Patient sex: F
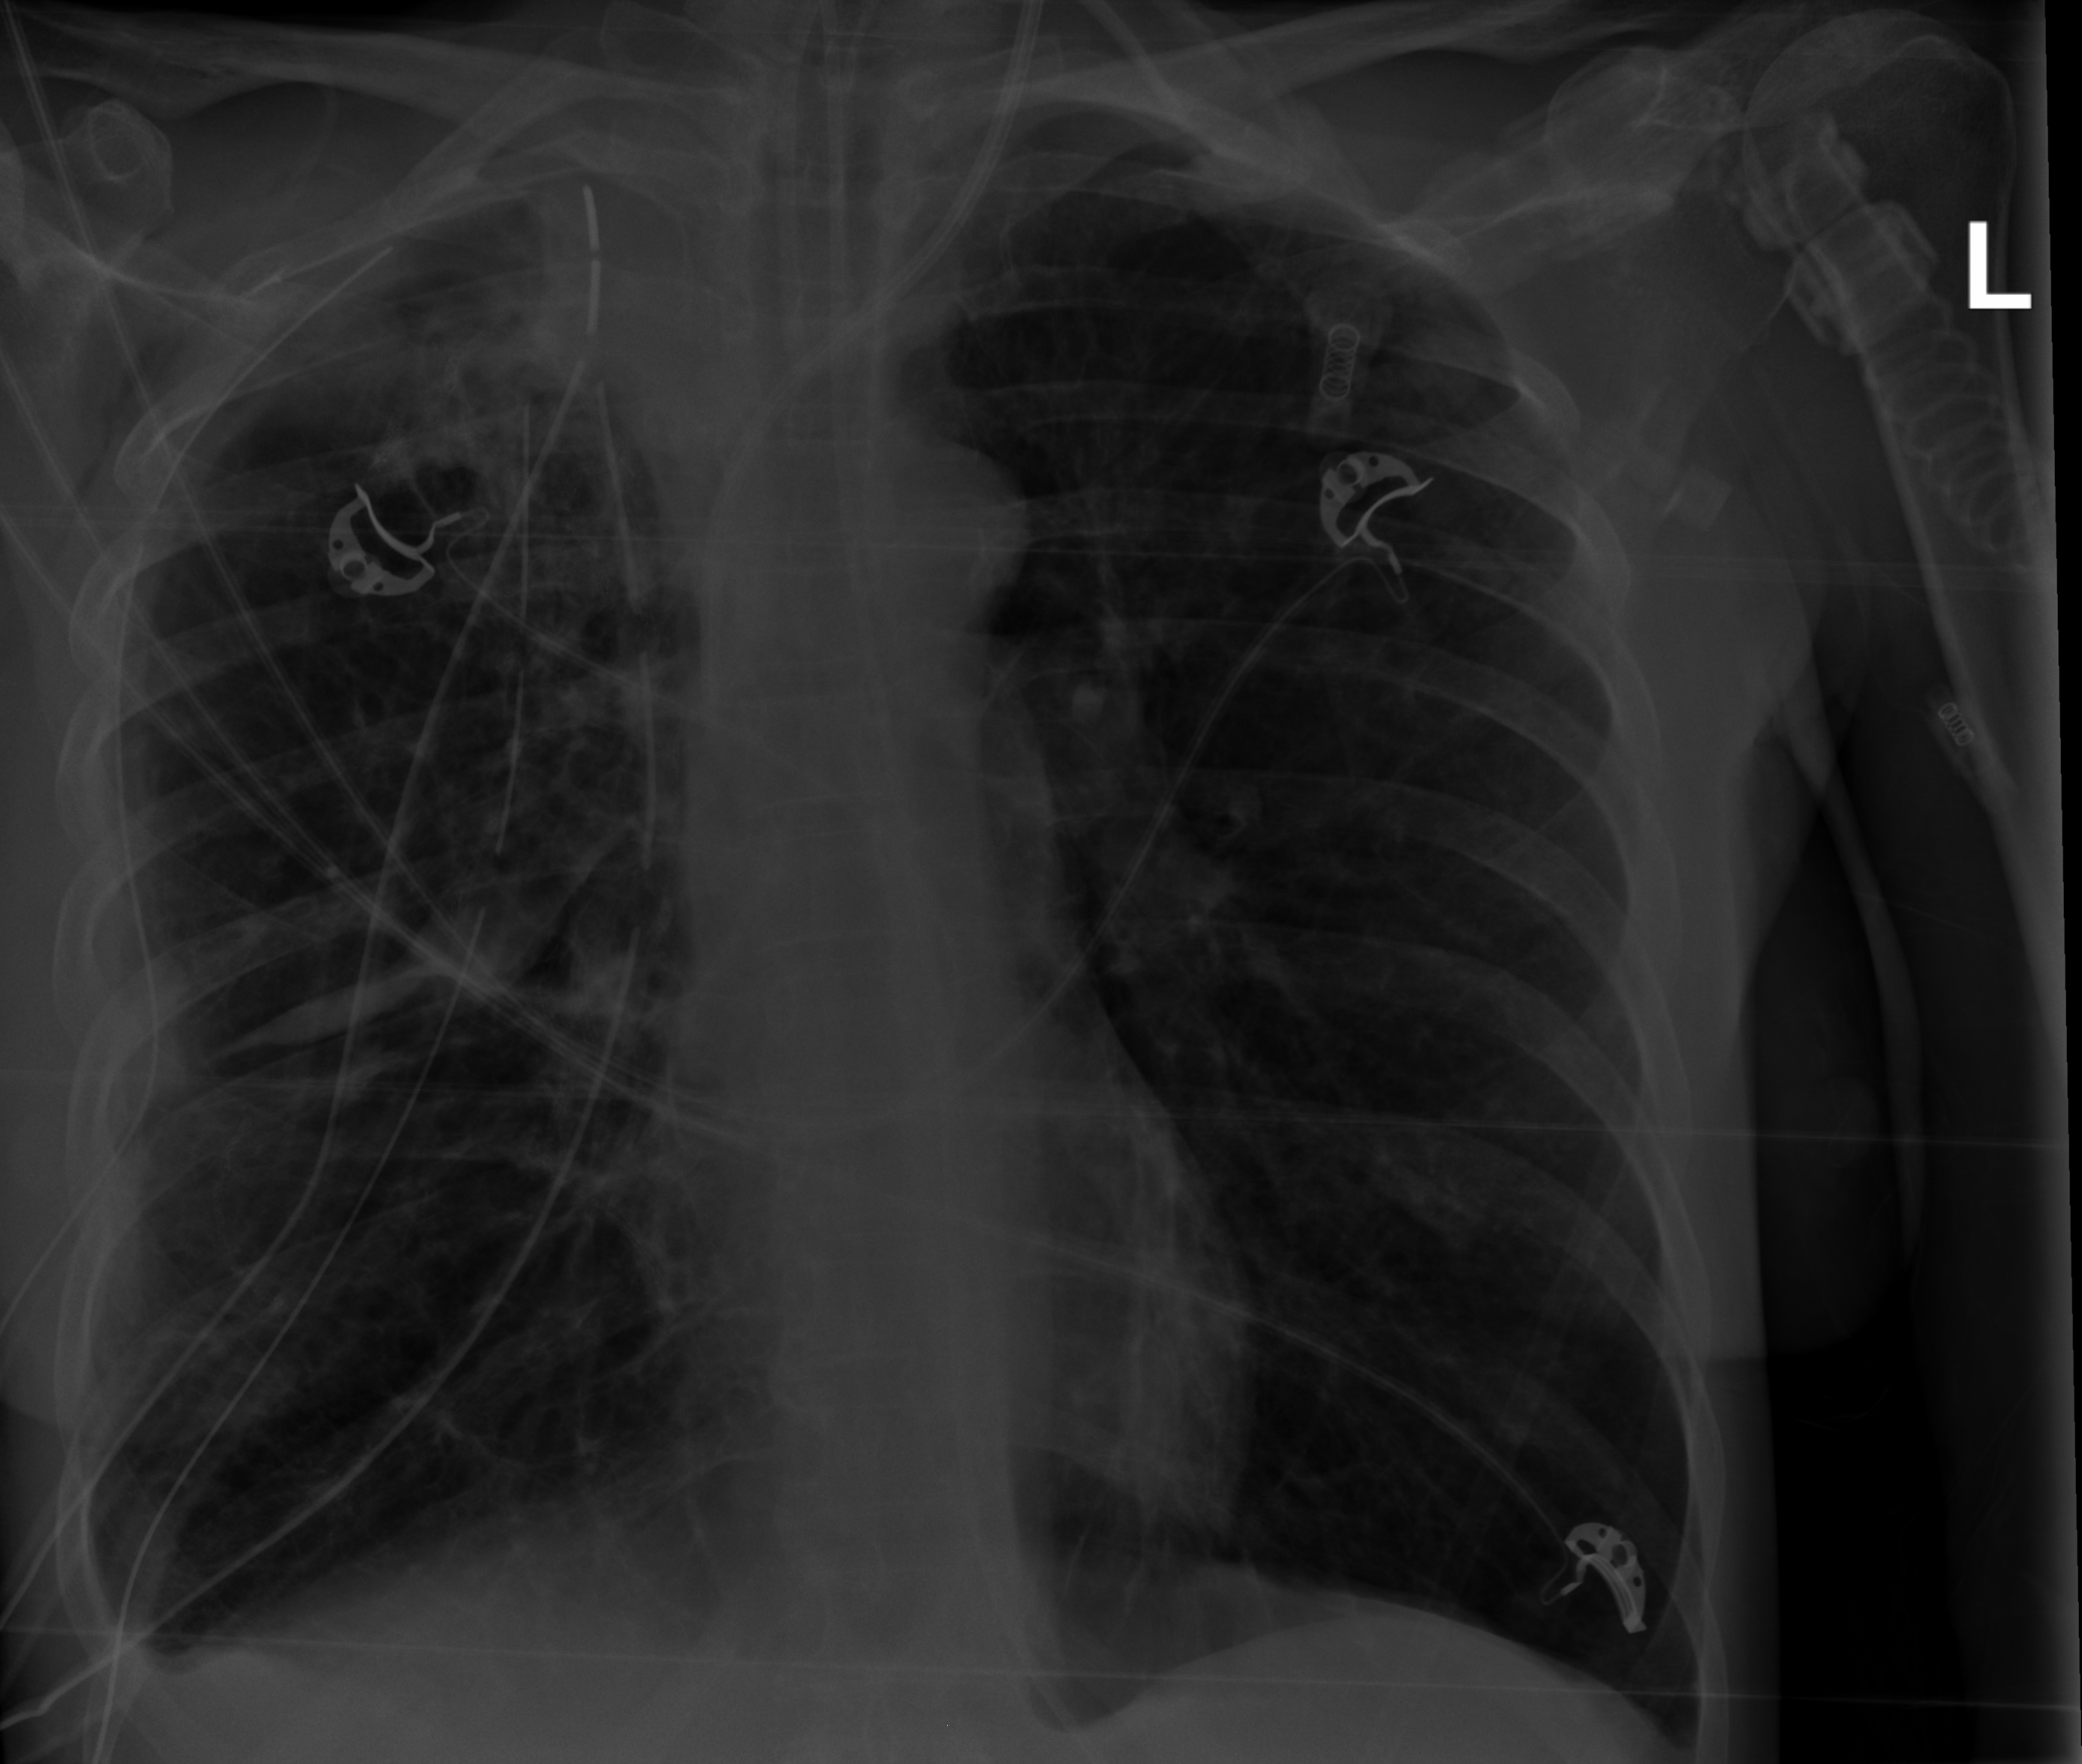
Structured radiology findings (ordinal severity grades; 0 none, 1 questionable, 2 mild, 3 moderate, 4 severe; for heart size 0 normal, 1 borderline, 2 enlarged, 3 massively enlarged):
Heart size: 0
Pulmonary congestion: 0
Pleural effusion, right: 2
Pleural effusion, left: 0
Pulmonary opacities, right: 0
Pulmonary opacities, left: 0
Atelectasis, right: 3
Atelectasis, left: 0